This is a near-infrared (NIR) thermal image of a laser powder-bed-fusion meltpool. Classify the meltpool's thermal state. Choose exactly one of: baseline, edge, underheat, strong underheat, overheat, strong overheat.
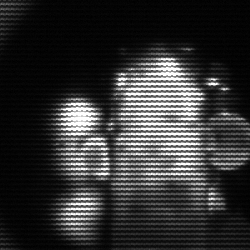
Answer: strong underheat